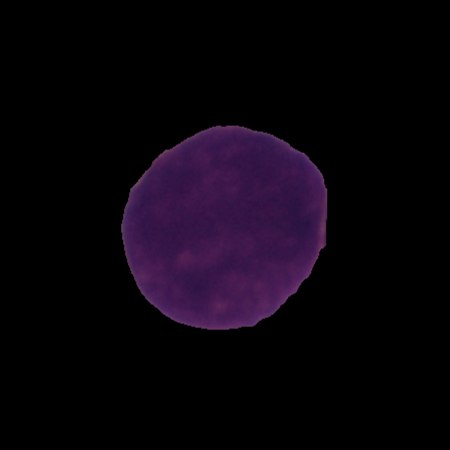
Label: cancer